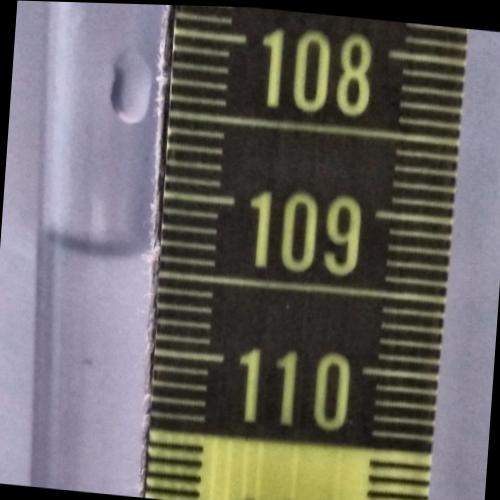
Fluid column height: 109.4 cm